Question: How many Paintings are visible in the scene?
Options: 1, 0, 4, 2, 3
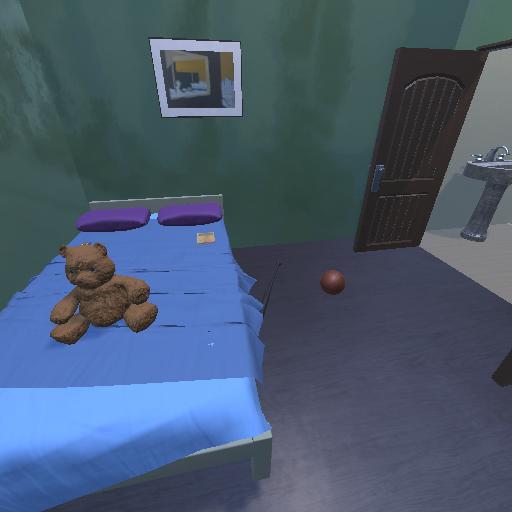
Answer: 1